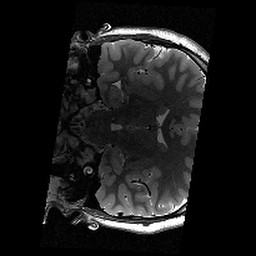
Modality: T2w
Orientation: coronal
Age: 11
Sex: male
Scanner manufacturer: siemens
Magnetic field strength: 3 T
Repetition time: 9.23 s
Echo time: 0.067 s